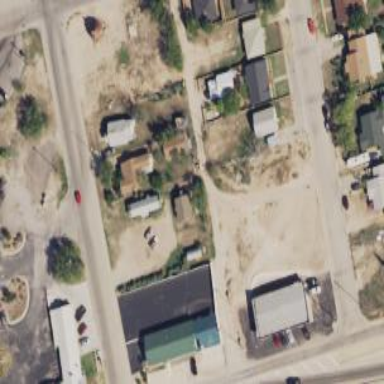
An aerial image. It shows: Alley classified as service road.